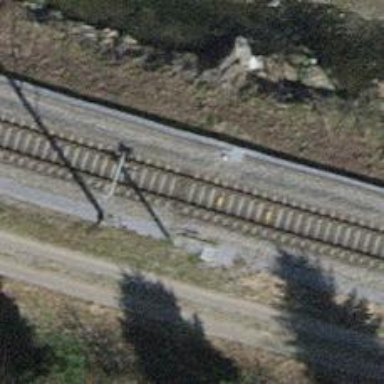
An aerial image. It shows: Railway signal.